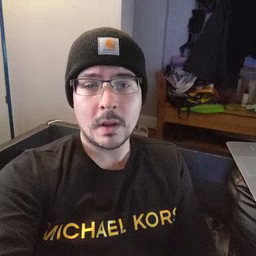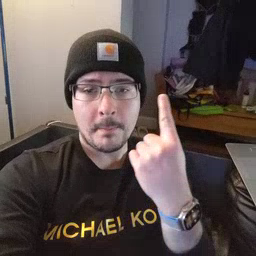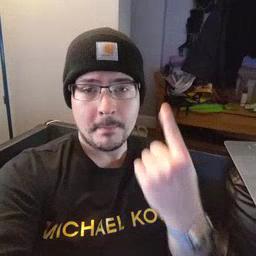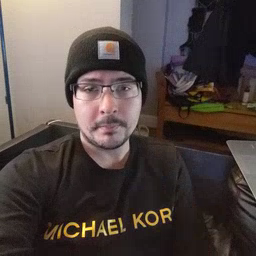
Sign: up